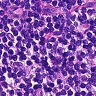
Metastatic tissue present: no